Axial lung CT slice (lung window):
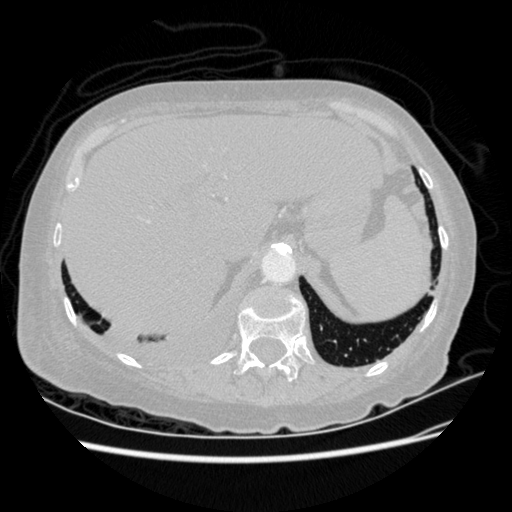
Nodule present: no